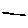
Label: line